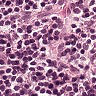
Metastatic tissue present: no